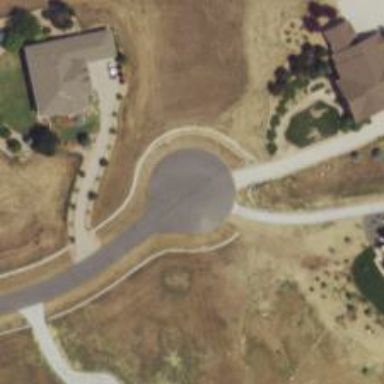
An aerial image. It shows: Turning circle on the road.